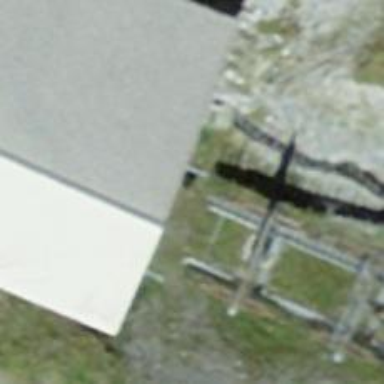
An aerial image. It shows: Pylon for aerialway.